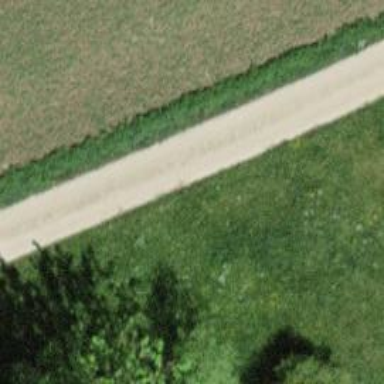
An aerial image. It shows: Well-maintained track road with grade 1 tracktype.